Interaction volume radius: 10 \u00c5
Interaction volume height: 30 \u00c5
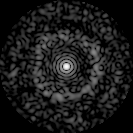
Disorder parameter: 0.8318